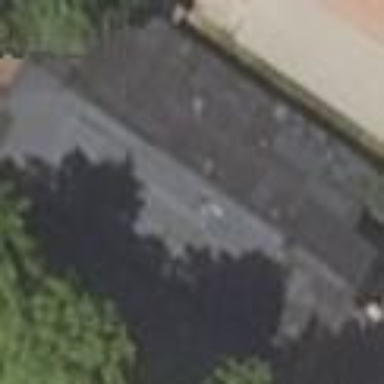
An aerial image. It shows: Shed used for bicycle parking.